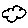
Label: cloud